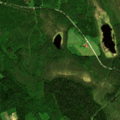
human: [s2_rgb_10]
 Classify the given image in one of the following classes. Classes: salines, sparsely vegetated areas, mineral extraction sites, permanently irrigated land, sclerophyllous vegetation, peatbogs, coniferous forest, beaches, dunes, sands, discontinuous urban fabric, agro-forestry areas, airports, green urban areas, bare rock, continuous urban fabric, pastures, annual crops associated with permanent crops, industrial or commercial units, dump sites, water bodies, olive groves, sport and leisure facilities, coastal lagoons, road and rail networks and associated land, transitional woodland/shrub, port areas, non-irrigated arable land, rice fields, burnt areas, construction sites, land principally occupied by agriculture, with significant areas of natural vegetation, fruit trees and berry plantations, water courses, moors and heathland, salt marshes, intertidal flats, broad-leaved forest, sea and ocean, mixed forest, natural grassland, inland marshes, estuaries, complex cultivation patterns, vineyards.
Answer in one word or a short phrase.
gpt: broad-leaved forest, coniferous forest, mixed forest